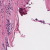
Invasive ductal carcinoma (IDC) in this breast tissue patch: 1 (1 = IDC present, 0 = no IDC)